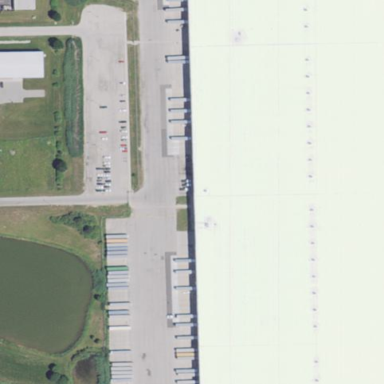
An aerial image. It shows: Industrial building.